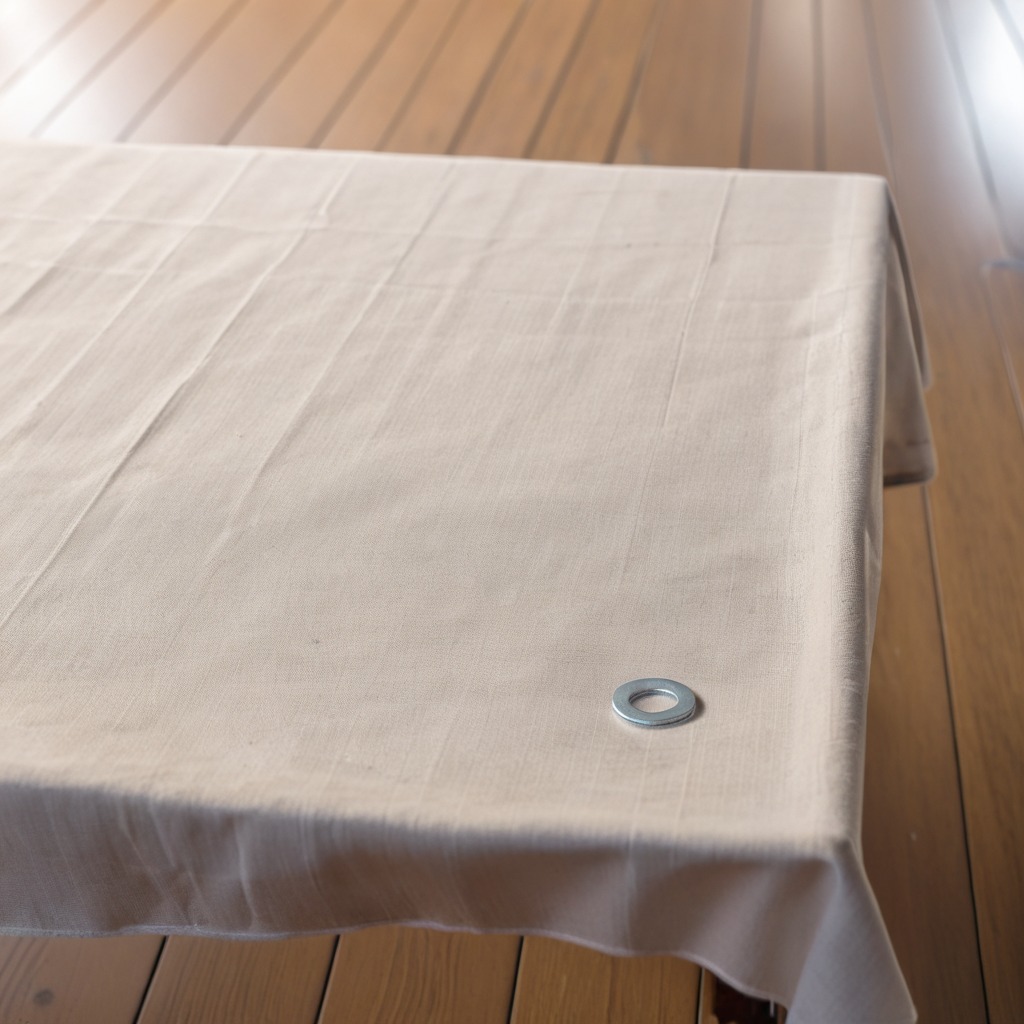
A flat metal washer is lying on a wooden table in an outdoor workshop during daytime bright natural light soft shadows worn but beneath the cloth.